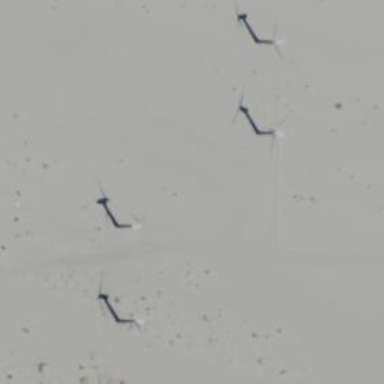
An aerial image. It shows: Horizontal axis wind turbine generating power from wind energy.